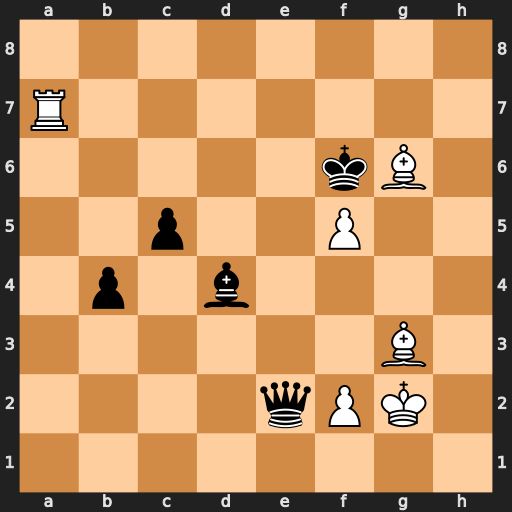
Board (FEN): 8/R7/5kB1/2p2P2/1p1b4/6B1/4qPK1/8
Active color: w
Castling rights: -
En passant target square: -
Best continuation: Bh4+ Ke5 Re7+